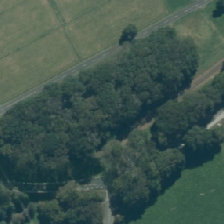
Land cover: deciduous_hardwood